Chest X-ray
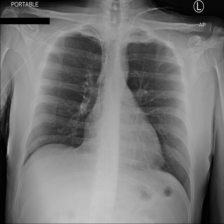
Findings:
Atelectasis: positive
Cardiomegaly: negative
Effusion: negative
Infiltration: negative
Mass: negative
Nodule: negative
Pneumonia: negative
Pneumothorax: negative
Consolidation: negative
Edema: negative
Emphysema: negative
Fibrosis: negative
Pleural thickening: negative
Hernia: negative